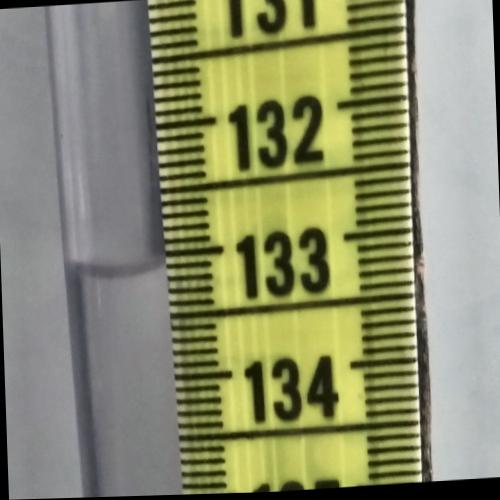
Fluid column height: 133.1 cm